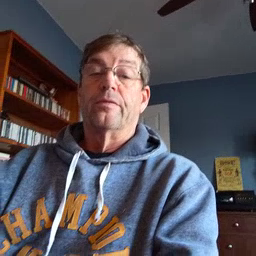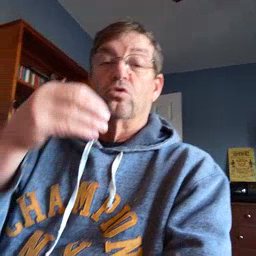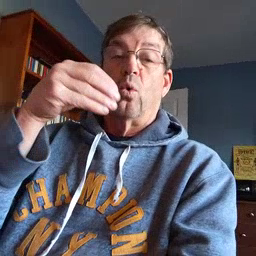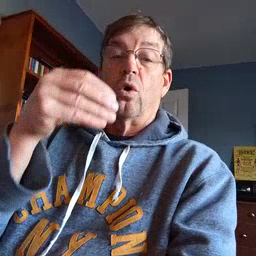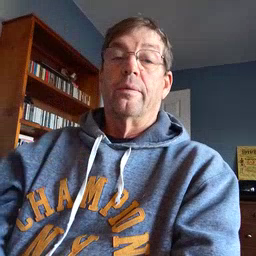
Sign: store